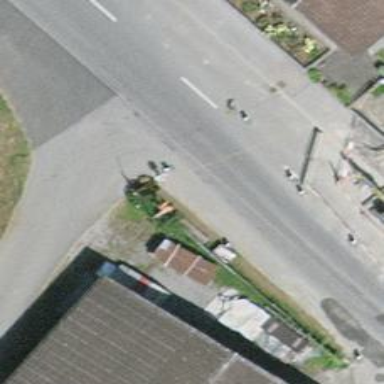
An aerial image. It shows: Bus stop with platform for public transport.